Question: I am developing one application using Jung2 which will show the connection type between two point,there is two different type of connection are available.I want to show each type of connection using different color.For that i want to add two different colored edge between two vertex from A to B it will be black and B to A it will be green.Can any one help me with an example...

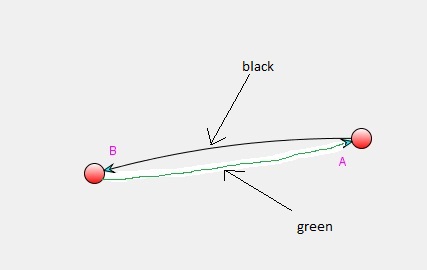
Answer: You have to define a 'Transformer' that receives an edge and returns a 'Paint' - in this case, the 'Paint' can simply be a 'Color'. This 'Transformer' has to be assigned to the 'RenderContext' as
- - -
The decision of whether the edge has to be painted in green or in black is based on the vertices in this example (The statement 'if (s.equals("v1") && d.equals("v0"))' means that it is the edge from '"v1"' to '"v0"').
'''
import java.awt.Color;
import java.awt.Paint;
import javax.swing.JFrame;
import org.apache.commons.collections15.Transformer;
import edu.uci.ics.jung.algorithms.layout.FRLayout;
import edu.uci.ics.jung.graph.DirectedSparseGraph;
import edu.uci.ics.jung.graph.Graph;
import edu.uci.ics.jung.visualization.VisualizationViewer;
public class JUNGEdgeColorsTest
{
public static void main(String[] args)
{
JFrame jf = new JFrame();
final Graph<String, String> g = getGraph();
VisualizationViewer<String, String> vv =
new VisualizationViewer<String, String>(new FRLayout<String, String>(g));
Transformer<String, Paint> colorTransformer = new Transformer<String, Paint>()
{
@Override
public Paint transform(String e)
{
final String s = g.getSource(e);
final String d = g.getDest(e);
if (s.equals("v1") && d.equals("v0"))
{
return Color.GREEN;
}
return Color.BLACK;
}
};
vv.getRenderContext().setArrowFillPaintTransformer(colorTransformer);
vv.getRenderContext().setArrowDrawPaintTransformer(colorTransformer);
vv.getRenderContext().setEdgeDrawPaintTransformer(colorTransformer);
jf.getContentPane().add(vv);
jf.setDefaultCloseOperation(JFrame.EXIT_ON_CLOSE);
jf.pack();
jf.setVisible(true);
}
public static Graph<String, String> getGraph()
{
Graph<String, String> g = new DirectedSparseGraph<String, String>();
g.addVertex("v0");
g.addVertex("v1");
g.addEdge("e0", "v0", "v1");
g.addEdge("e1", "v1", "v0");
return g;
}
}
'''